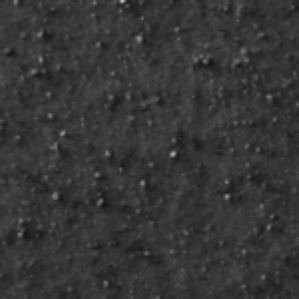
Label: frost